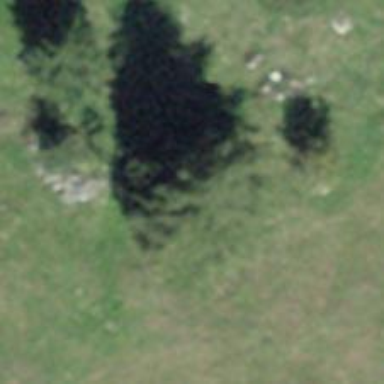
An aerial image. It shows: Single tag "natural: tree."